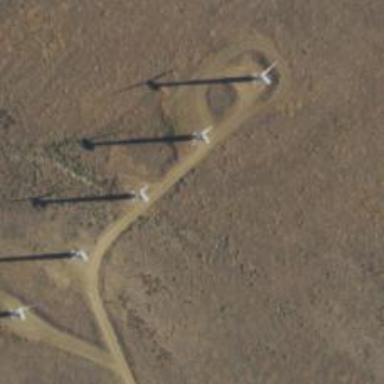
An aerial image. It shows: Wind power generator employing wind turbines.